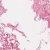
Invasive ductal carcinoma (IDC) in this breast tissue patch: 0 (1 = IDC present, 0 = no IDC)